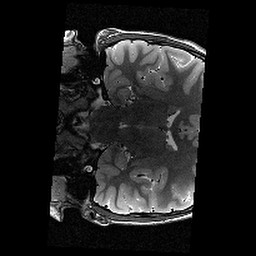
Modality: T2w
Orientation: coronal
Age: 12
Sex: male
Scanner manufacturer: siemens
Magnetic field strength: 3 T
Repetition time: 9.23 s
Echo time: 0.067 s